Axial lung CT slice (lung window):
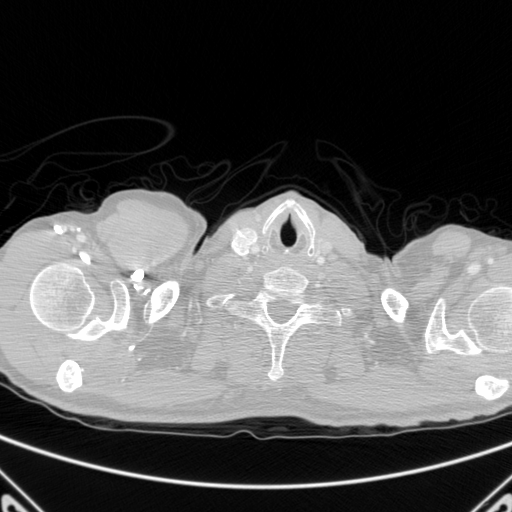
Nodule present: no